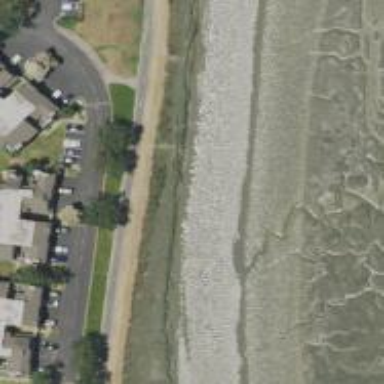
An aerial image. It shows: Tidal channel that allows water to flow in and out as the tides change.